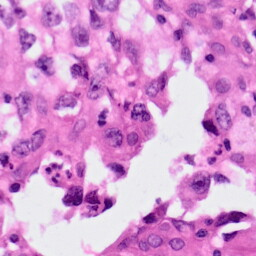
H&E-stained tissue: Lung